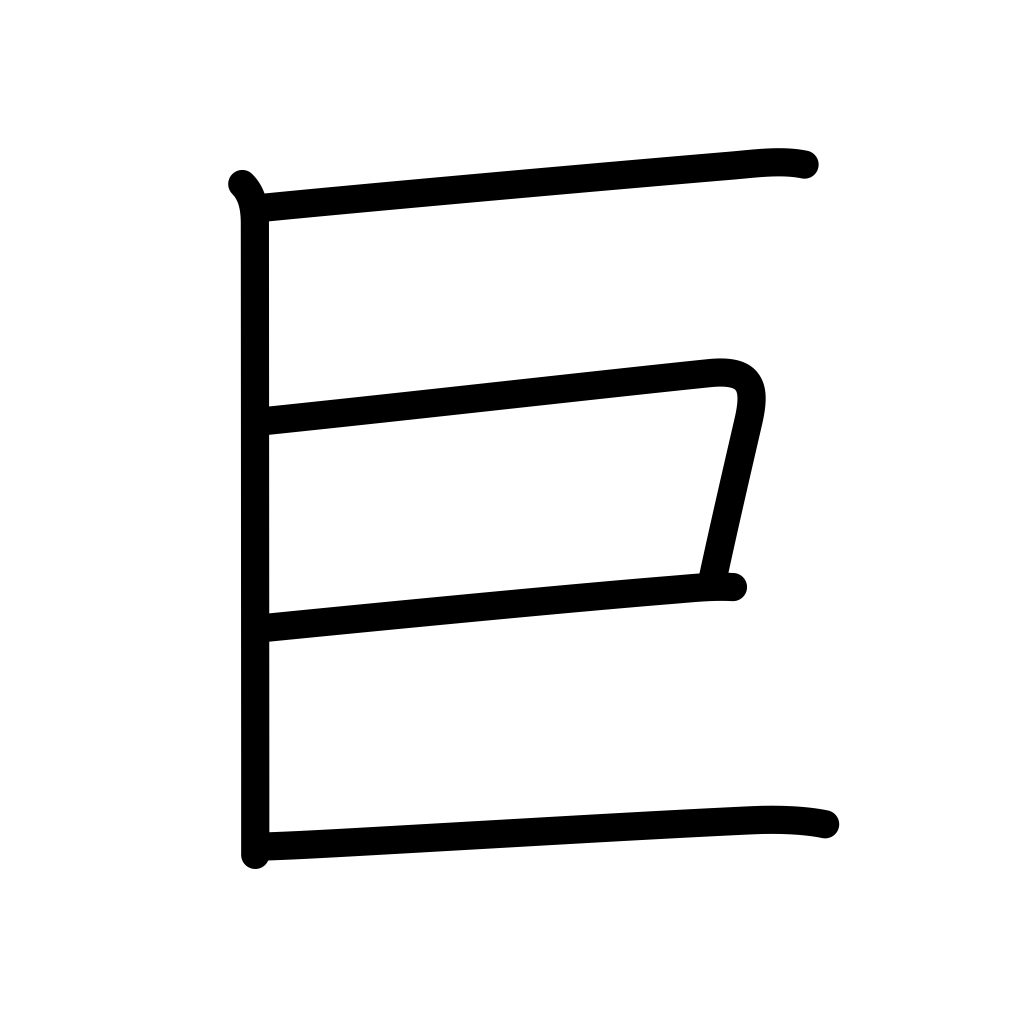
Meaning: gigantic, big, large, great